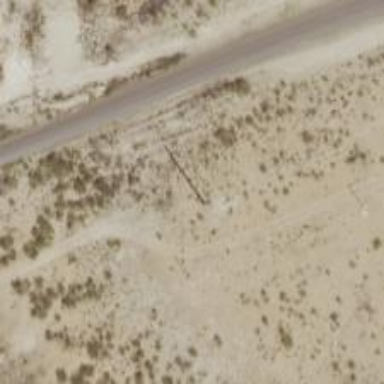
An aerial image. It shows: Power pole.